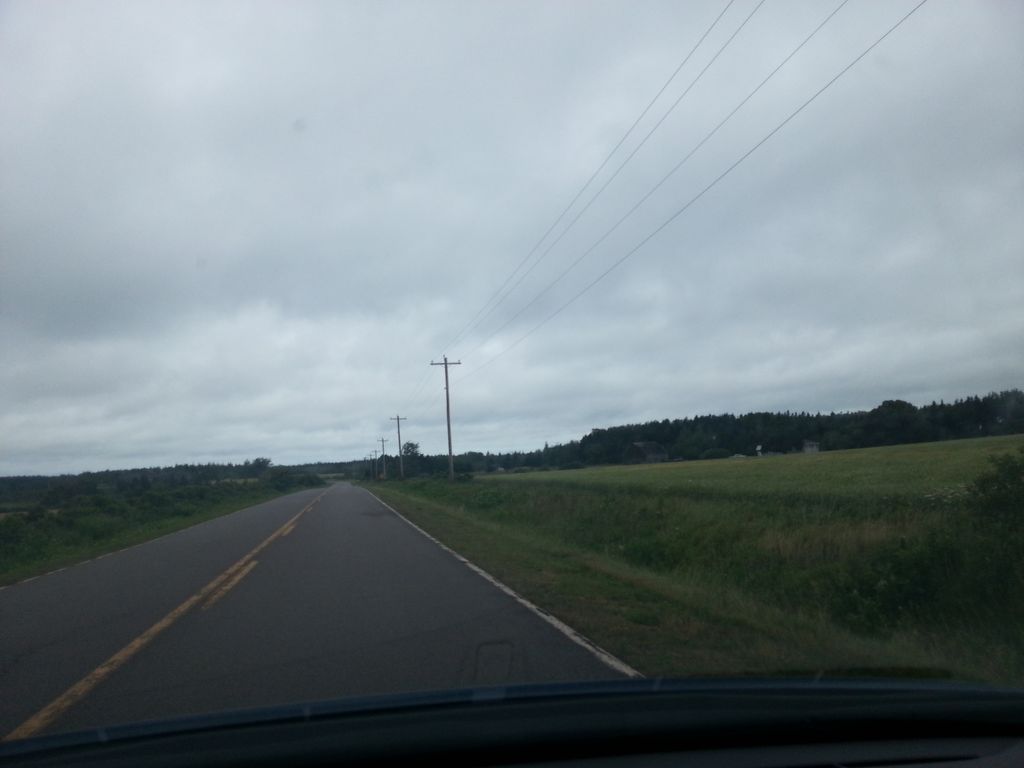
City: charlottetown